五年级 · 立体几何学
计算下左图的表面积和下右图的体积。

$14 \mathrm{dm}$
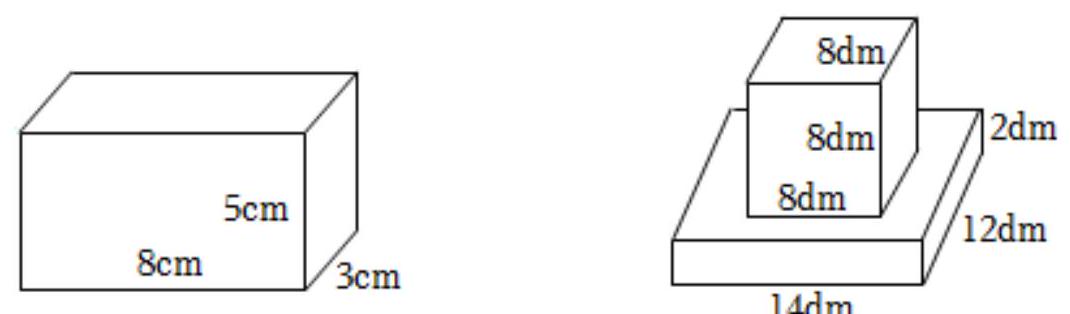
答案: 解$158 \mathrm{~cm}^{2} ; 848 \mathrm{dm}^{3}$

【分析】根据长方体表面积公式: 长方体的表面积 $=($ 长 $\times$ 宽 + 长 $\times$ 高十宽 $\times$ 高 $) \times 2$, 用 $(8 \times 3+8 \times 5$
$+3 \times 5 ＼times 2$ 即可求出左图长方体的表面积;

右图由一个棱长为 $8 \mathrm{dm}$ 的正方体和一个长为 $14 \mathrm{dm}$ 、宽为 $12 \mathrm{dm}$ 、高为 $2 \mathrm{dm}$ 的长方体组成, 根据长方体的体积 $=$ 长 $\times$ 宽 $\times$ 高和正方体的体积 $=$ 棱长 $\times$ 棱长 $\times$ 棱长, 用 $14 \times 12 \times 2+8 \times 8 \times 8$ 即可求出右图的体积。

【详解】 $(8 \times 3+8 \times 5+3 \times 5) \times 2$

$=(24+40+15) \times 2$

$=79 \times 2$

$=158 \mathrm{~cm}^{2}$

左图的长方体表面积是 $158 \mathrm{~cm}^{2}$ 。

$14 \times 12 \times 2+8 \times 8 \times 8$

$=336+512$

$=848 \mathrm{dm}^{3}$

右图的体积是 $848 \mathrm{dm}^{3}$ 。